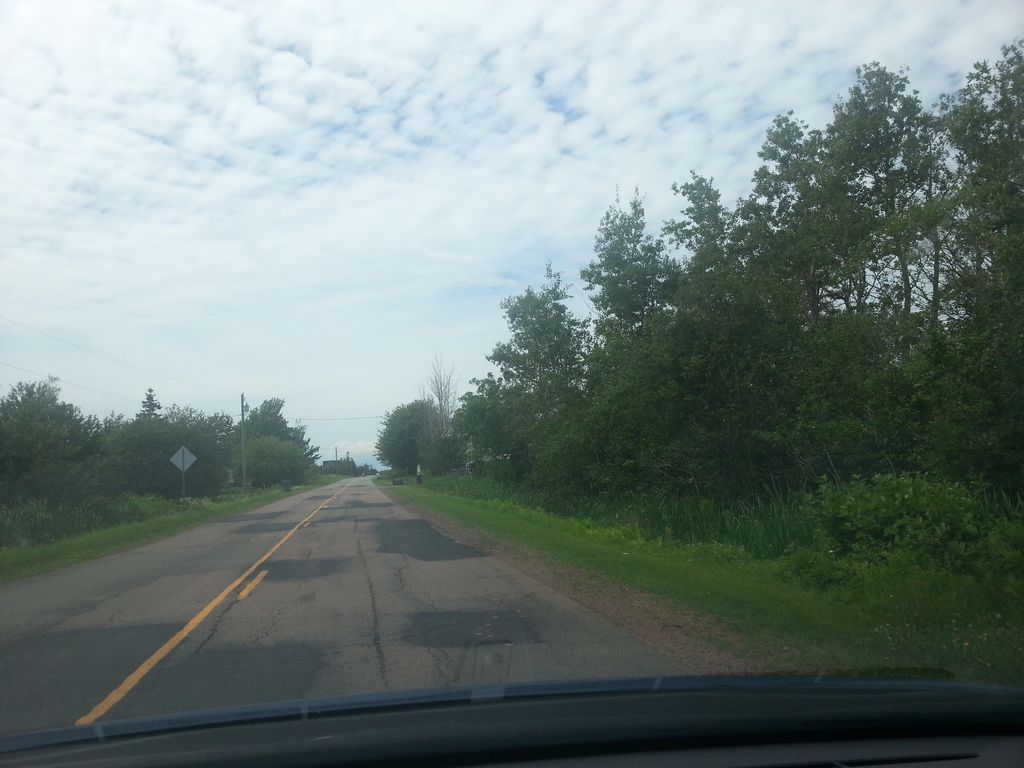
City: charlottetown